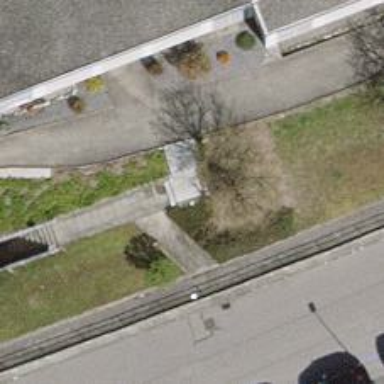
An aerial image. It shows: Concrete steps.